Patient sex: M
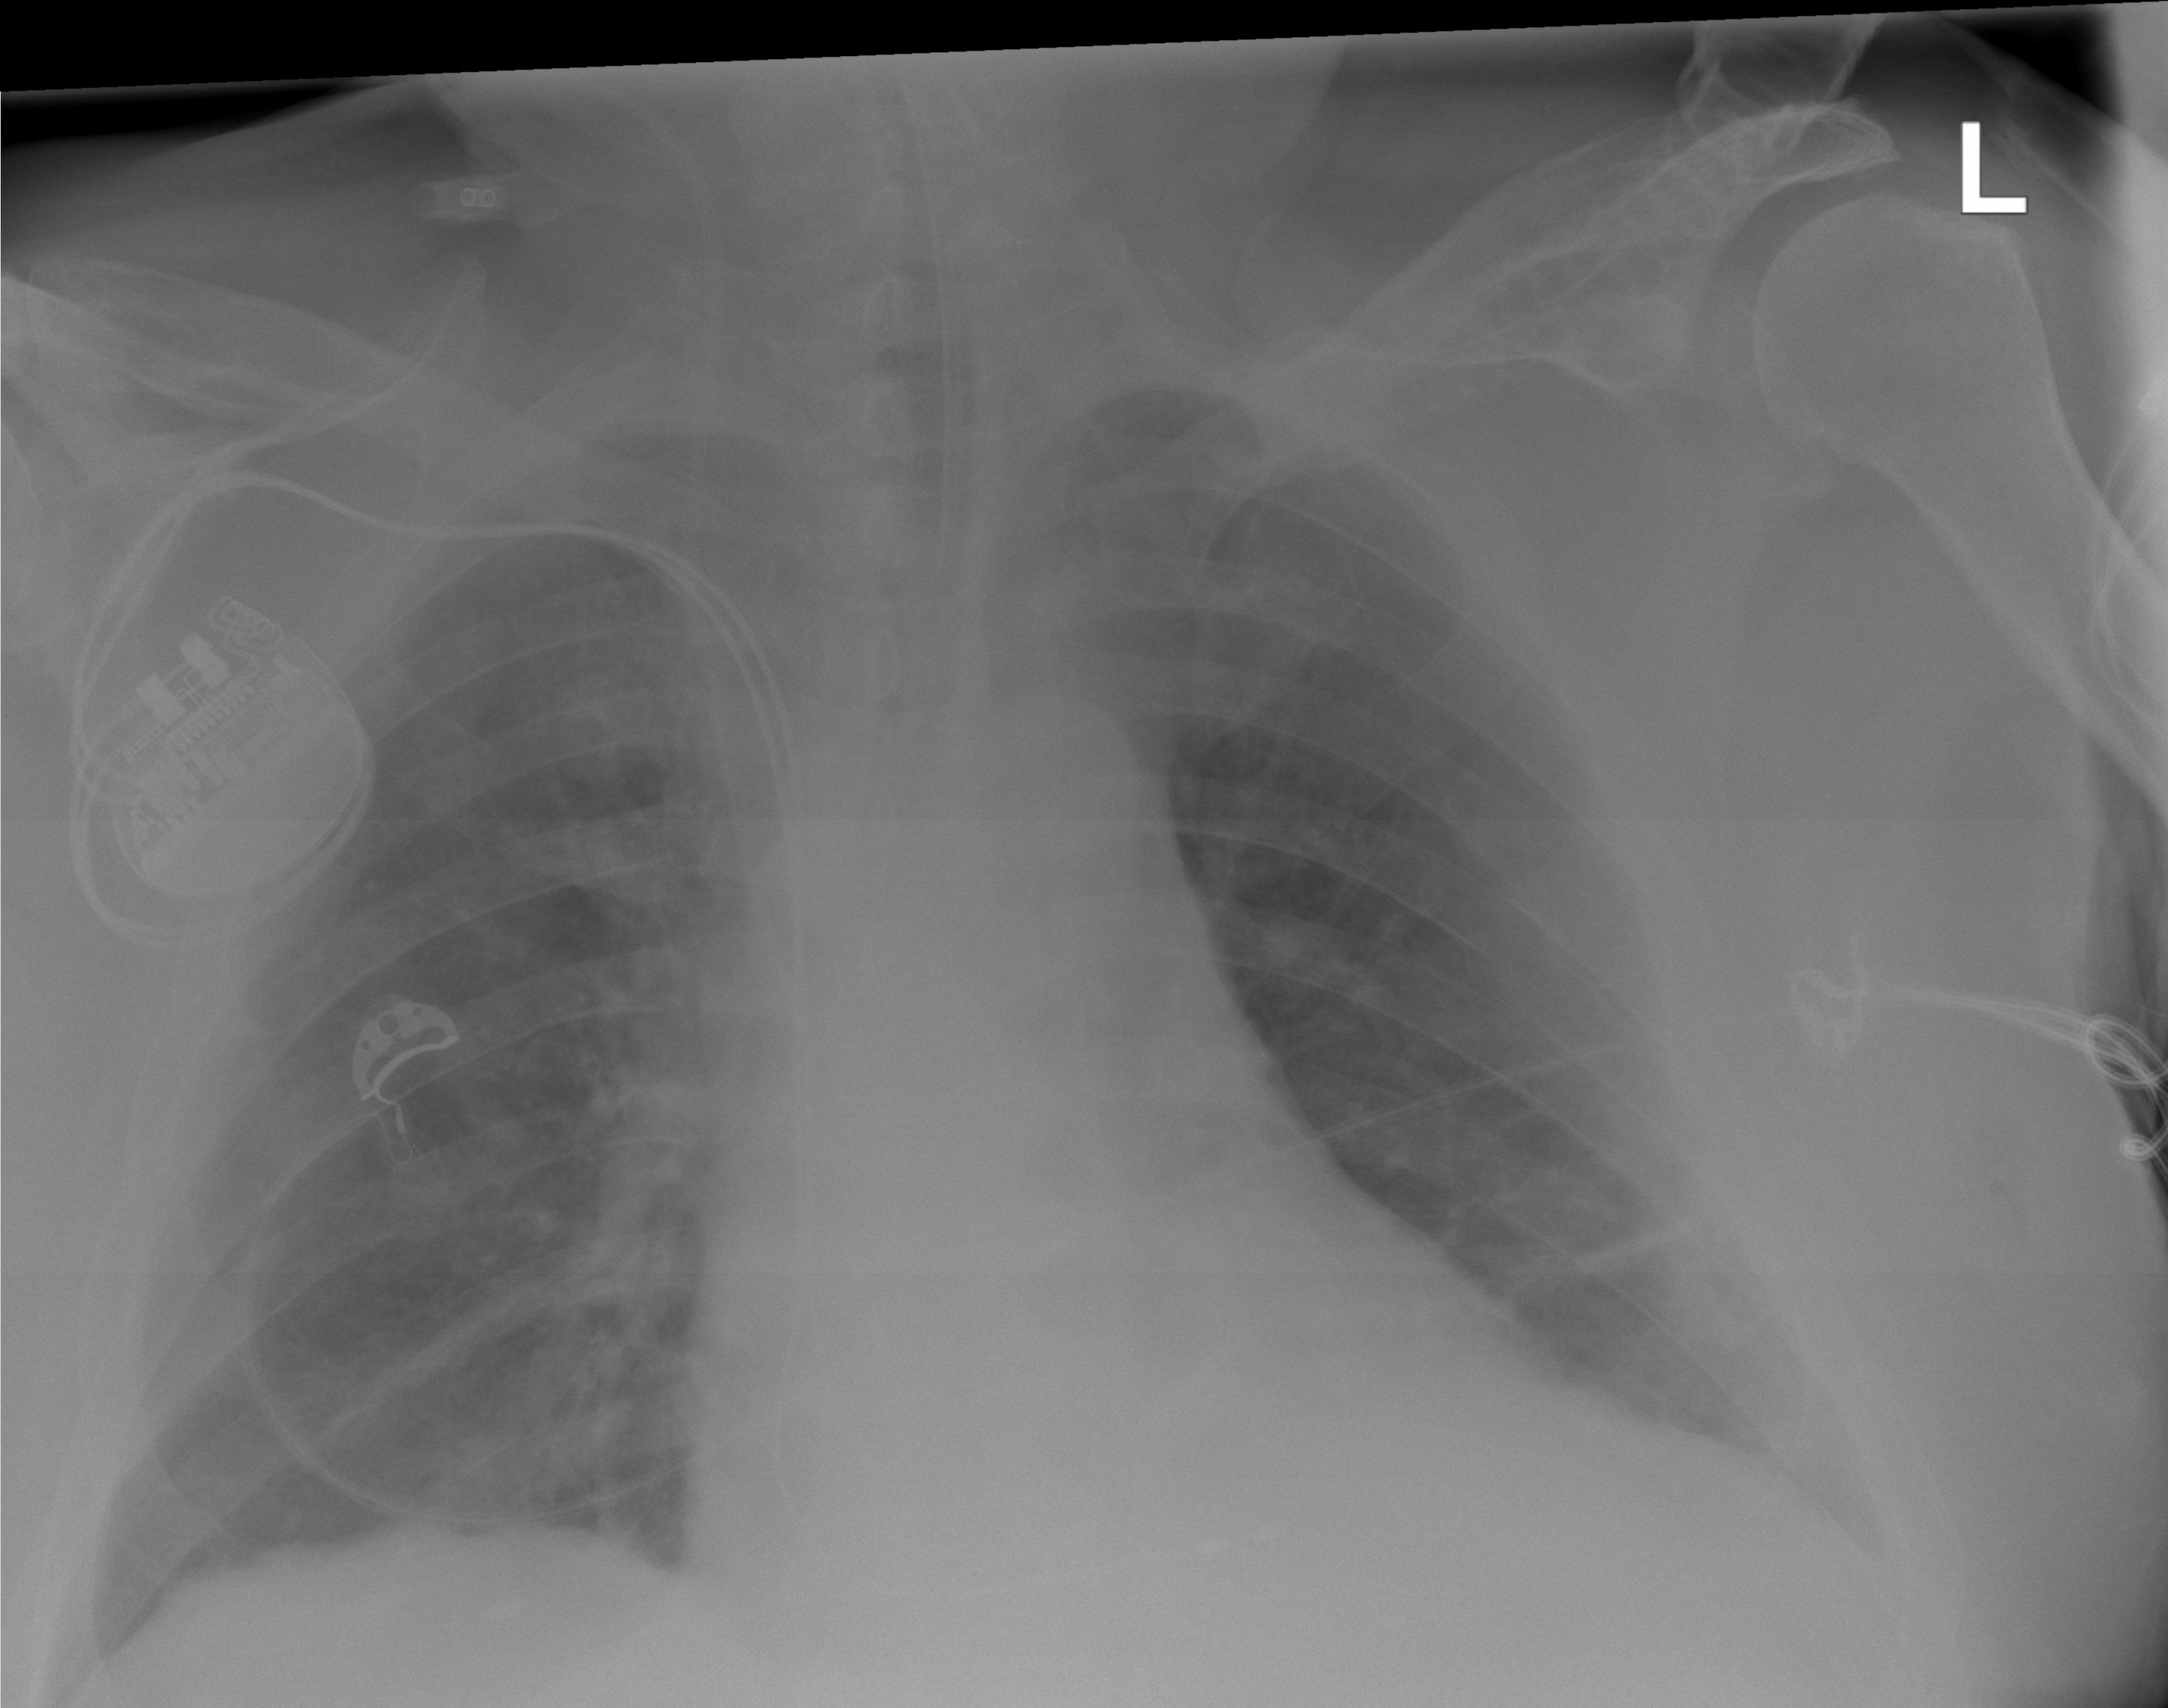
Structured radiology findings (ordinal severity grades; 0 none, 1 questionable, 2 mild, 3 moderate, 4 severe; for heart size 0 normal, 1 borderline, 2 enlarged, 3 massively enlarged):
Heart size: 2
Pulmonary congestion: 1
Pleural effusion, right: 0
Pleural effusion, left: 0
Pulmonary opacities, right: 0
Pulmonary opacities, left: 0
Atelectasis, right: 1
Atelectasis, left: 1